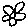
Label: flower